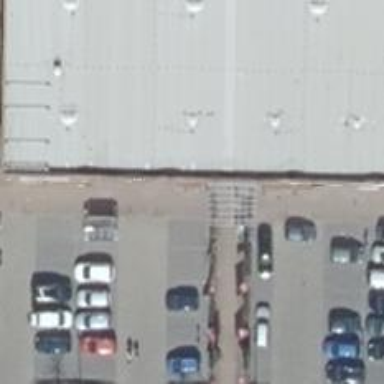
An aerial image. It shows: Parking aisle designated as service road.